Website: walmart
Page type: delivery-shipping
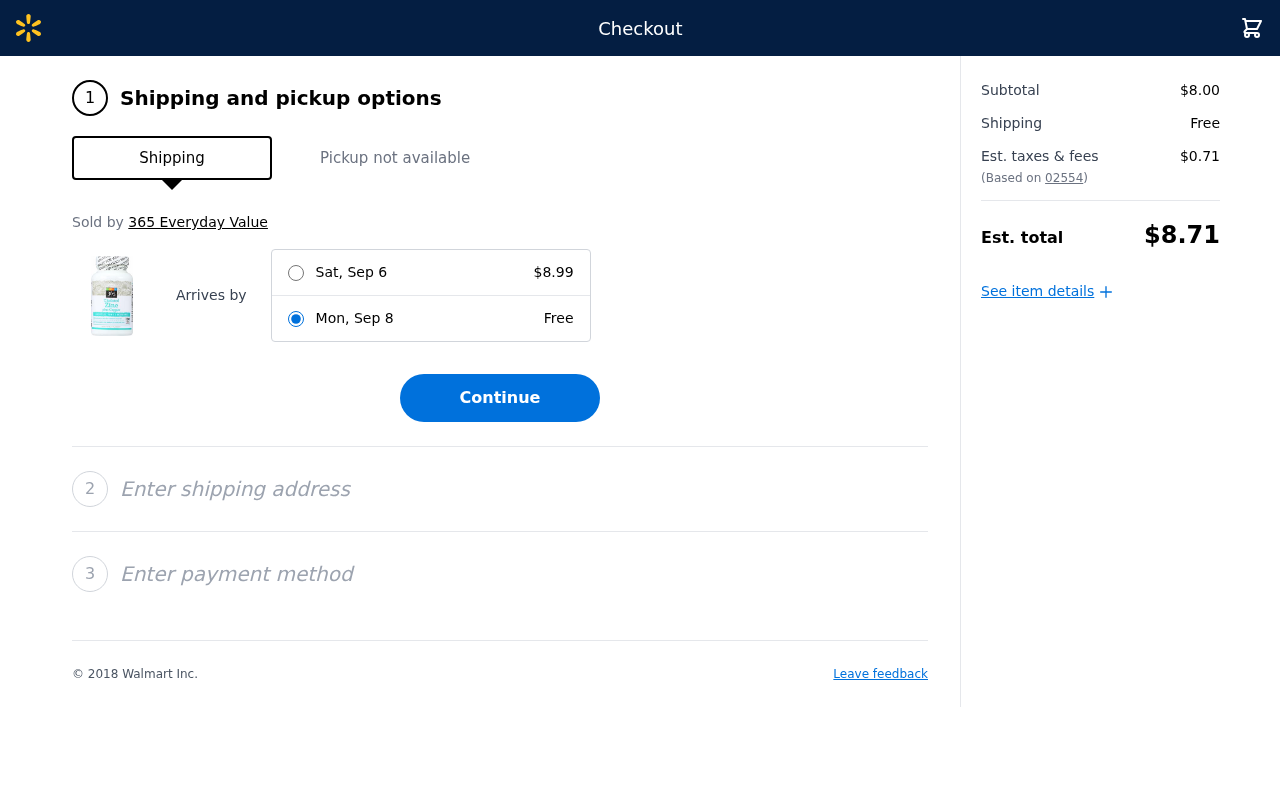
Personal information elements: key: PII_POSTCODE
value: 02554
Product elements: key: PRODUCT1_BRAND
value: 365 Everyday Value
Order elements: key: ORDER_EXPRESS_DATE
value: Sat, Sep 6
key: ORDER_EXPRESS_PRICE
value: $8.99
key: ORDER_DELIVERY_DATE
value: Mon, Sep 8
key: ORDER_SHIPPING_COST
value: Free
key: ORDER_SUBTOTAL
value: $8.00
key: ORDER_SHIPPING_COST2
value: Free
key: ORDER_TAX
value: $0.71
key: ORDER_TOTAL
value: $8.71